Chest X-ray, PA view. Patient: 23 years old, sex M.
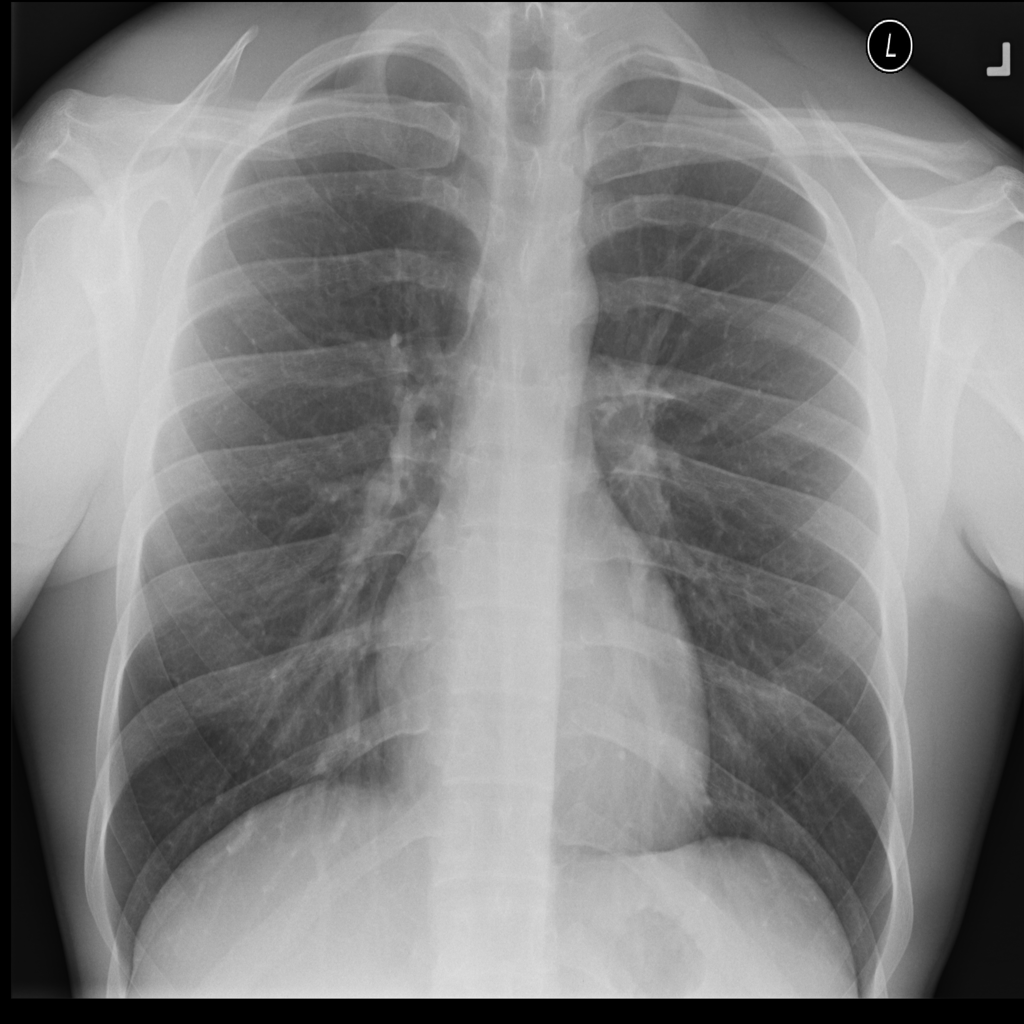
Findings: No Finding